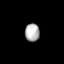
Tissue: lung
Cell type: Fibroblasts
Senescence score: 0.5493
Nuclear area (px): 253
Mean DAPI intensity: 178.897